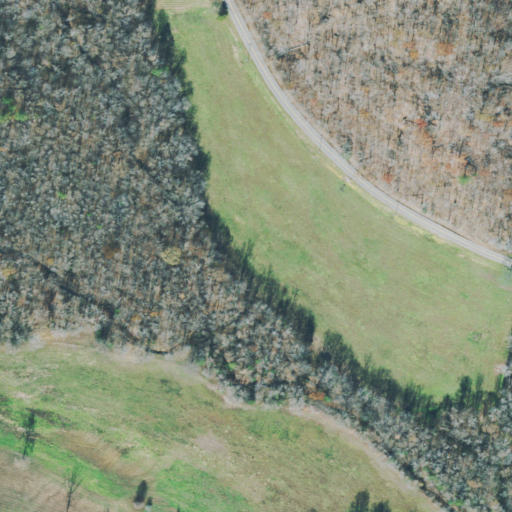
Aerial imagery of valley in Tennessee named Craig Hollow containing deciduous forest, cultivated crops, pasture, open development, low intensity development, and woody wetlands